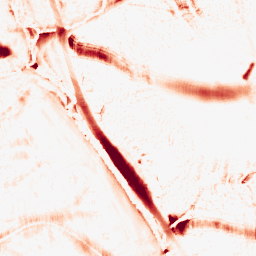
Category: morphological
Decomposition family: morphological_ellipse
Decomposition parameters: operation: opening
width: 30
height: 20
Upsampling method: cubic_mitchell
Upsampling parameters: scale: 8
Upsampling scale: 8